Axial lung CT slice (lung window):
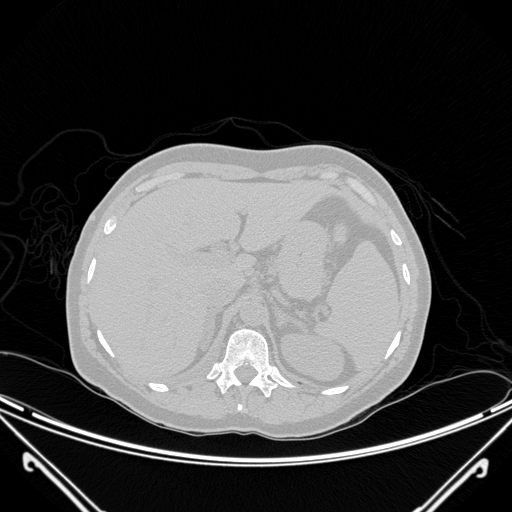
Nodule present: no